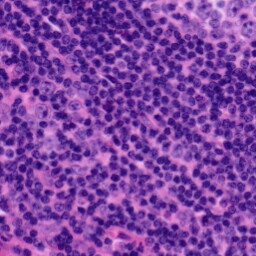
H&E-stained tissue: Tonsil